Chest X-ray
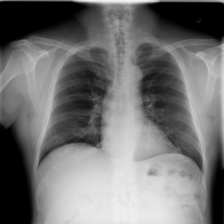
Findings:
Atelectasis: negative
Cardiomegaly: negative
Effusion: negative
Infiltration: positive
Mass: negative
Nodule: negative
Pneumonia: negative
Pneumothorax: negative
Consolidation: negative
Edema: negative
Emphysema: negative
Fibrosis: negative
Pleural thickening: negative
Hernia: negative